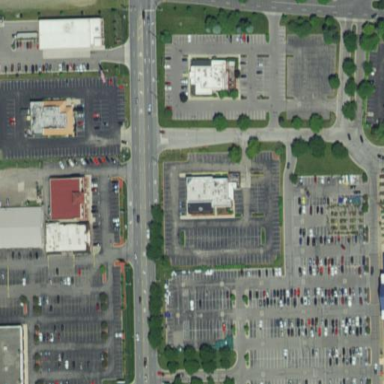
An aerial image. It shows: Retail area.